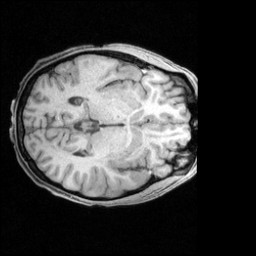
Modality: T1w
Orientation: axial
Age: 25
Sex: male
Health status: healthy